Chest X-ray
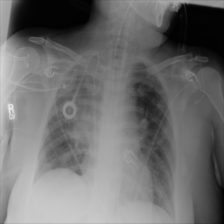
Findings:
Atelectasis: positive
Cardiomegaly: negative
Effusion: negative
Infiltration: positive
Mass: negative
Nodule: negative
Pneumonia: negative
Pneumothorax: negative
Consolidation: negative
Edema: negative
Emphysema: negative
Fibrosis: negative
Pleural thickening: negative
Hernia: negative